Question: I have created a two column key in my mysql db (app_id, dated) and when i run the following query i get a problem
'''
INSERT INTO 'facebook_application_shares' ('user_id', 'app_id', 'dated', 'stats') VALUES ('80', '269456199802533', '2012-04-24', '0')
'''
I get the following error- even though the app_id is 269456199802533 and not <PHONE>
'''
Duplicate entry '<PHONE>-04-24' for key 1
'''
and then when i check the actual db table the value is actually "<PHONE>"
I am very much confused by this

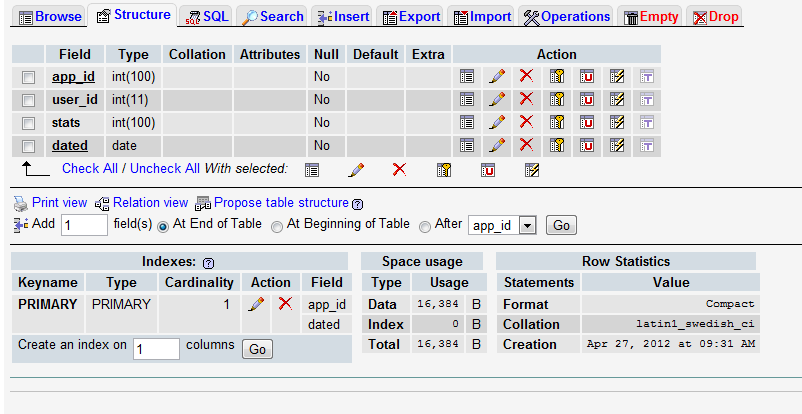
Answer: '<PHONE>', or '0x7FFFFFFF', is the greatest number 'MySQL' is able to store in an 'INT SIGNED' column (which you 'app_id' seems to be). Greater values just get truncated to it.
Make your 'app_id' a 'BIGINT UNSIGNED'.
Note that 'INT(100)' is still a '4-bit' integer, with <URL> not to show more than '100' digits from it:
> This optional display width may be used by applications to display integer values having a width less than the width specified for the column by left-padding them with spaces. (That is, this width is present in the metadata returned with result sets. Whether it is used or not is up to the application.)
It's not that it is really able to store a 'googol - 1'.